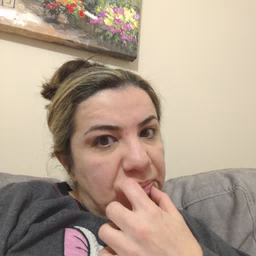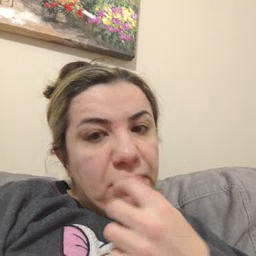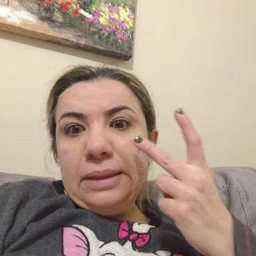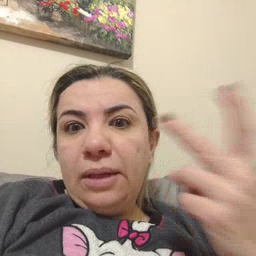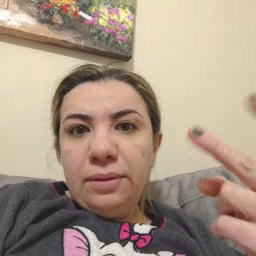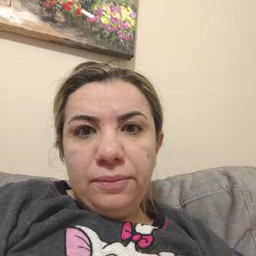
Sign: see